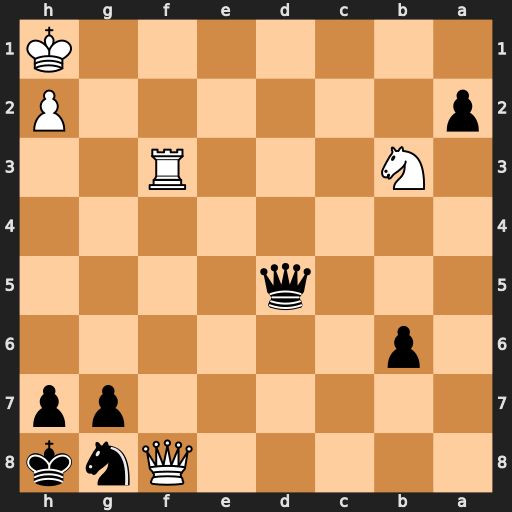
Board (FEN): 5Qnk/6pp/1p6/3q4/8/1N3R2/p6P/7K
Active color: b
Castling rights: -
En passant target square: -
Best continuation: Qxb3 Rxb3 a1=Q+ Kg2 Qa2+ Kf3 Qxb3+